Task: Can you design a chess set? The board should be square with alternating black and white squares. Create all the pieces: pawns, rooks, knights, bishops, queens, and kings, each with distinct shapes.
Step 4871:
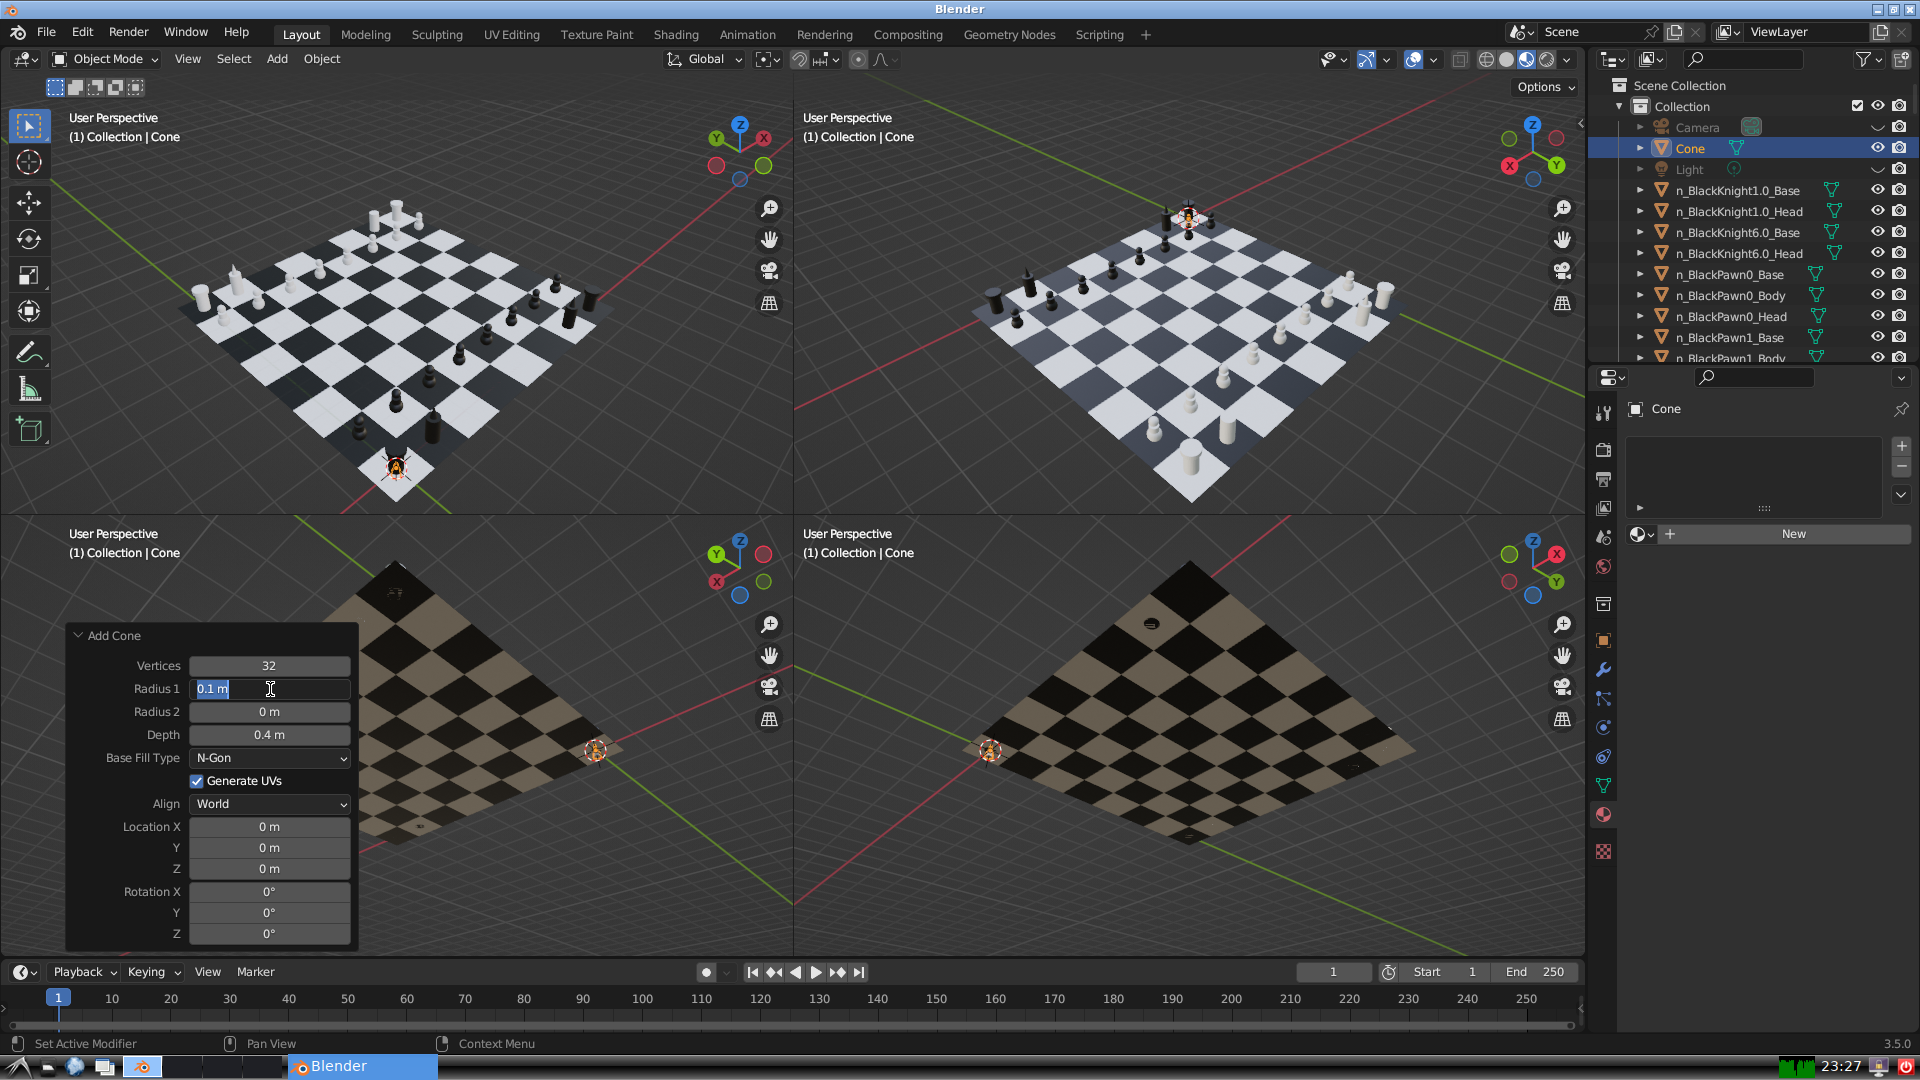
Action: input_text: 0.1